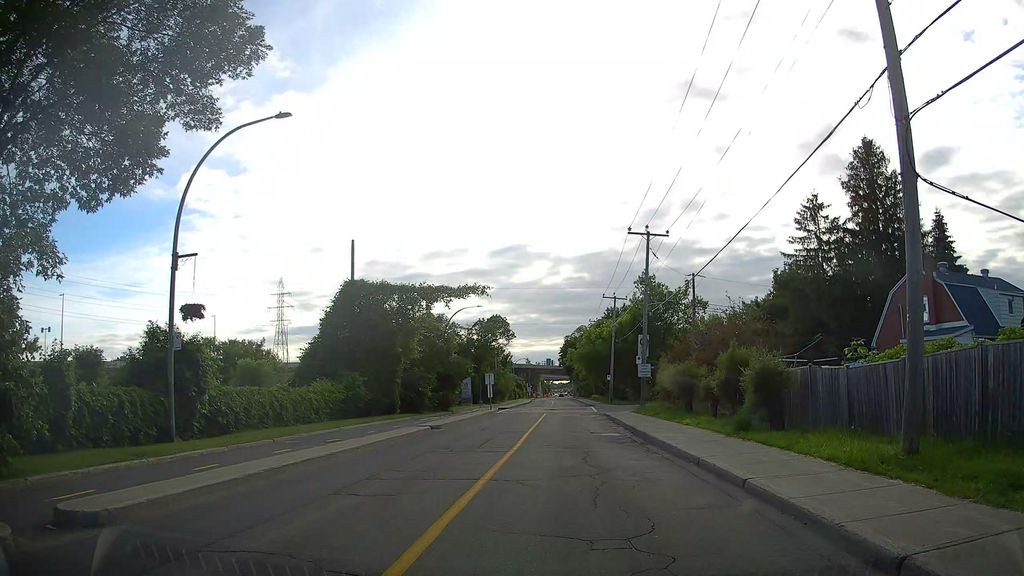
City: montreal